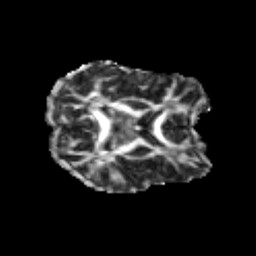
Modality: FA
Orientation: axial
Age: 19
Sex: female
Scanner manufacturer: siemens
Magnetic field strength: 3 T
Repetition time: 3.5 s
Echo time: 0.113 s